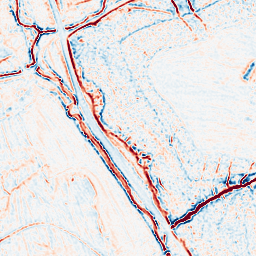
Category: multiscale
Decomposition family: log
Decomposition parameters: sigma: 1
Upsampling method: quintic
Upsampling parameters: scale: 2
Upsampling scale: 2